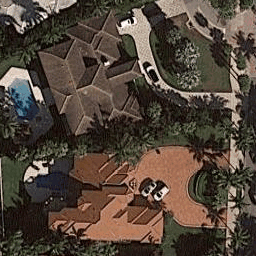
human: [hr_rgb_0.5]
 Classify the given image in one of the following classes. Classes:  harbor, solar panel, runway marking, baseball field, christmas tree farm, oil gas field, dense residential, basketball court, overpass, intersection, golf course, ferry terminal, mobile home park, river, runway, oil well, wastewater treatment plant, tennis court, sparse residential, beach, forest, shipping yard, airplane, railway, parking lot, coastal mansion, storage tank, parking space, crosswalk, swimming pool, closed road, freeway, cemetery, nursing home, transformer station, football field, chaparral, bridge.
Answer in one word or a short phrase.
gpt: coastal mansion